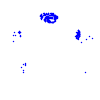
Particle: proton